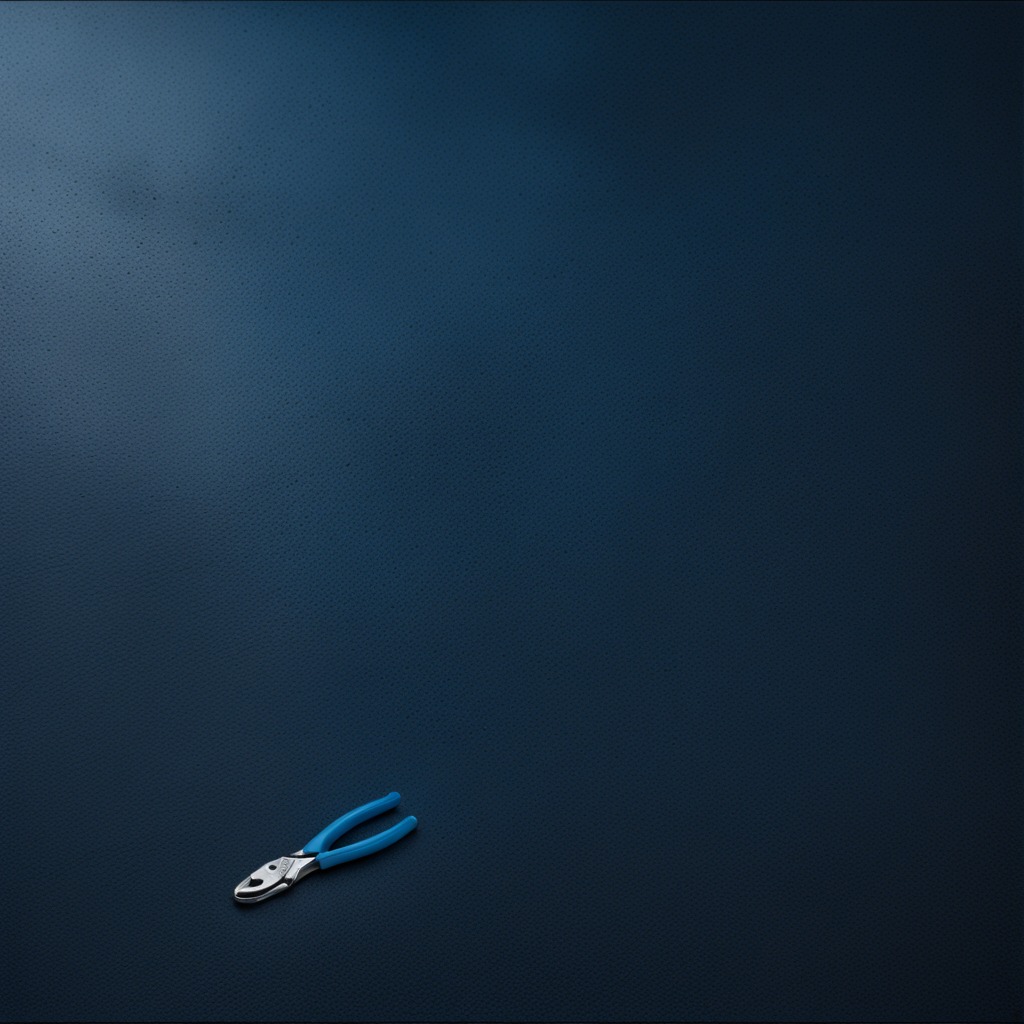
A plier lying on a clean granite tabletop